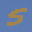
Label: 5